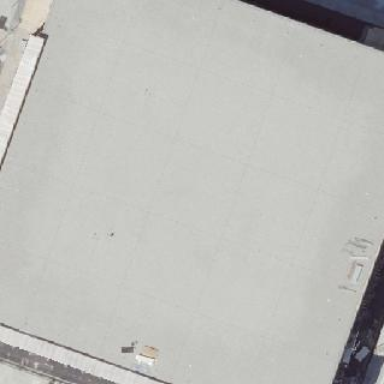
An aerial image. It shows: Part of building painted in light blue.